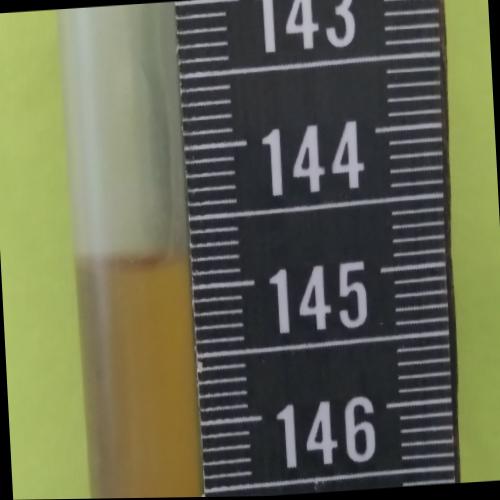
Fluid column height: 144.8 cm